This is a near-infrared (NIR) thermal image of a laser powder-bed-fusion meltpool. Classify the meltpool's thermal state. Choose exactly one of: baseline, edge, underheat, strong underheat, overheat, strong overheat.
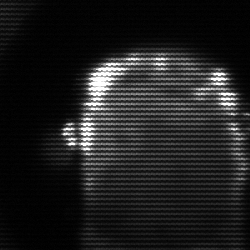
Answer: baseline